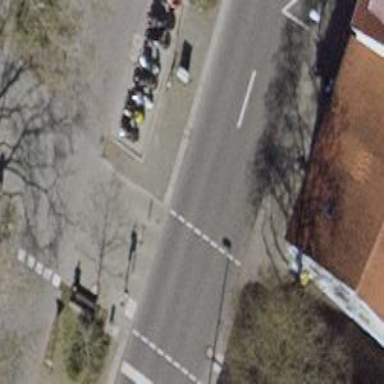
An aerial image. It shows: Bollard.